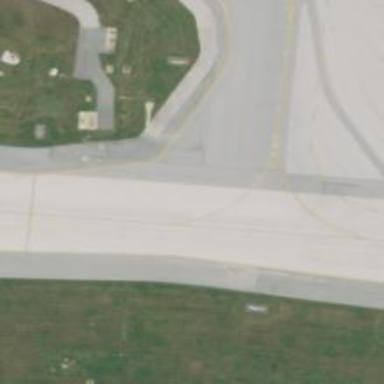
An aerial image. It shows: View of taxiway at the airport.